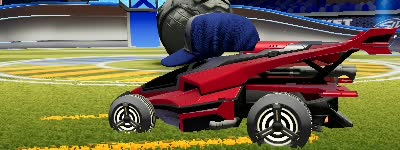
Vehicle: aftershock